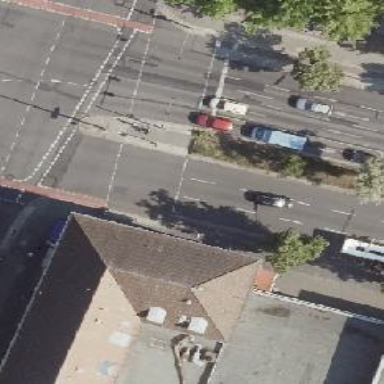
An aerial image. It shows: Crossing with traffic signals.